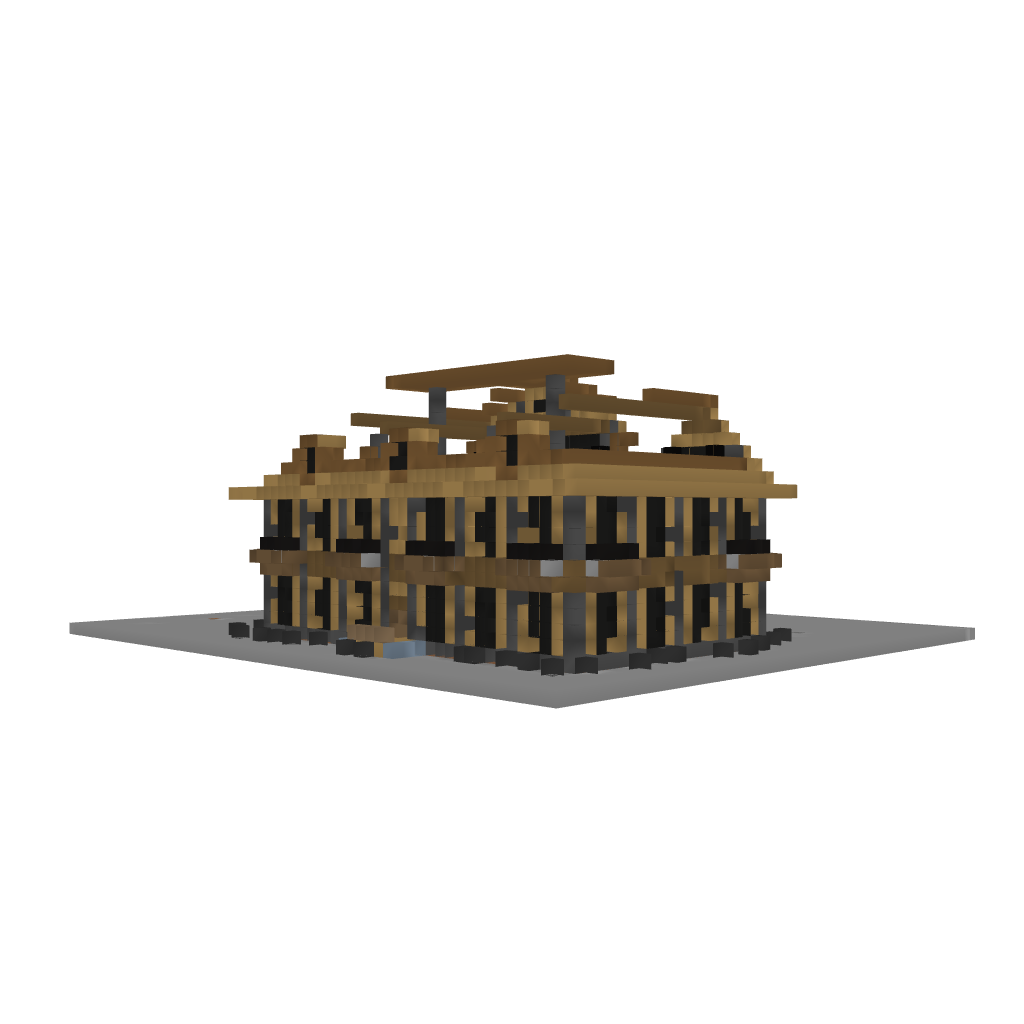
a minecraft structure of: My House